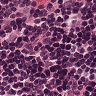
Metastatic tissue present: no